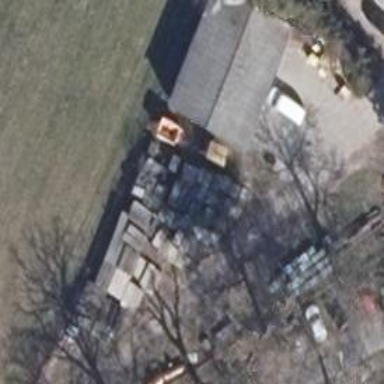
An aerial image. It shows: Garage building.